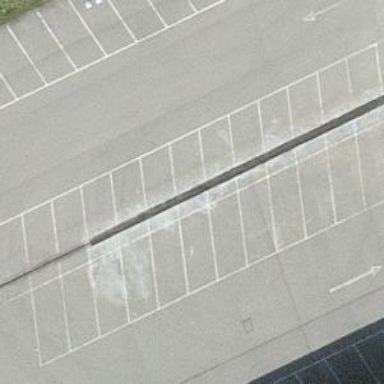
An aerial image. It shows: Parking area with asphalt surface.